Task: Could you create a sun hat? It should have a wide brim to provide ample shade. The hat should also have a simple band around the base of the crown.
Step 79:
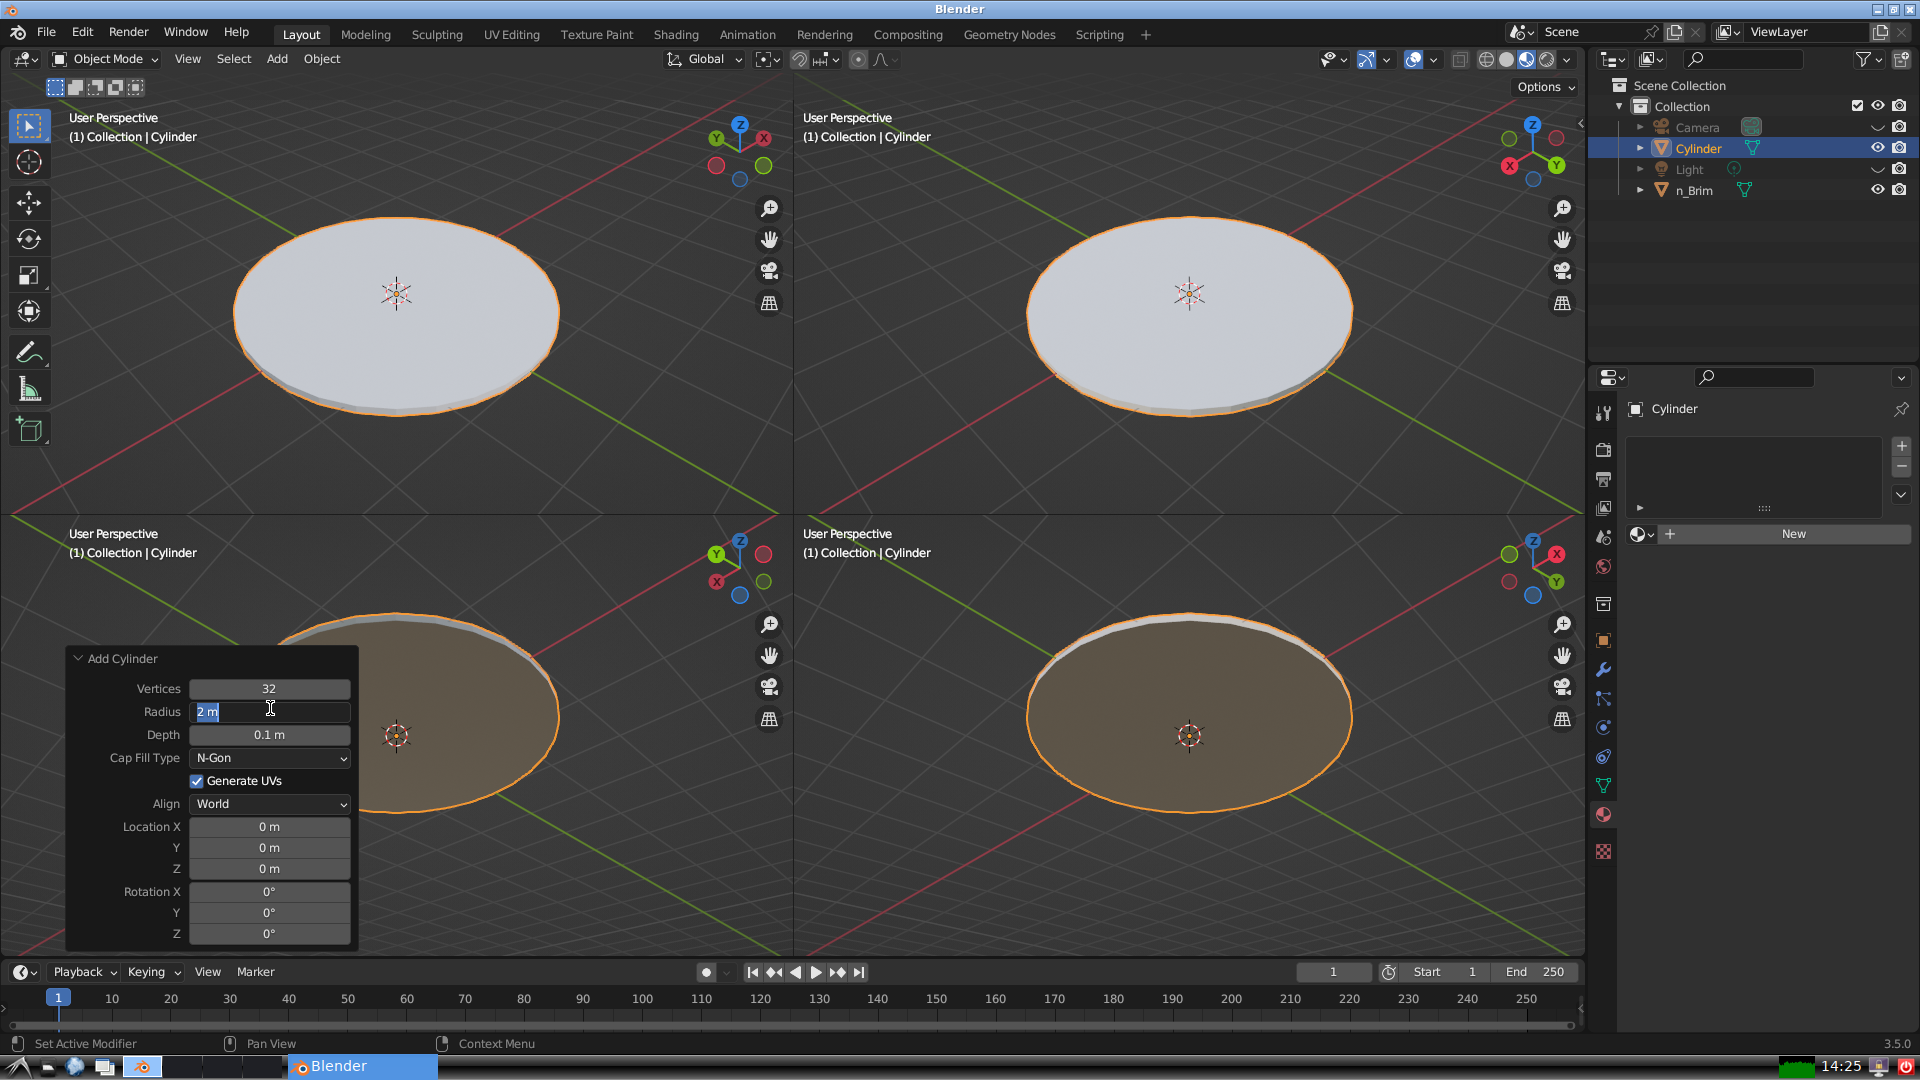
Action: input_text: 1.0